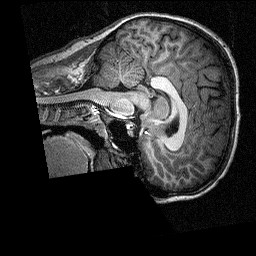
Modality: T1w
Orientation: sagittal